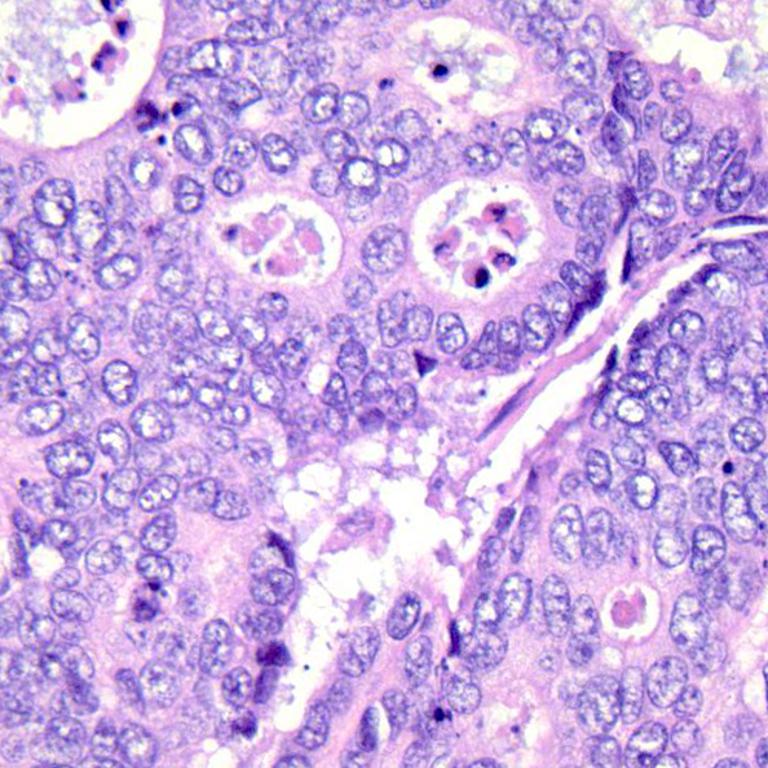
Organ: colon
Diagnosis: adenocarcinomas